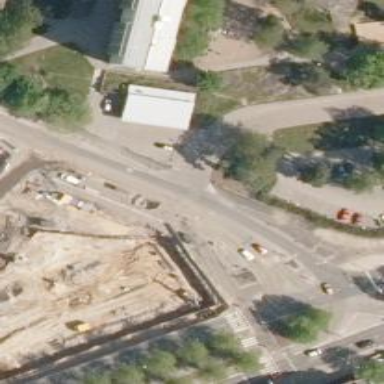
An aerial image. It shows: Asphalt footway.